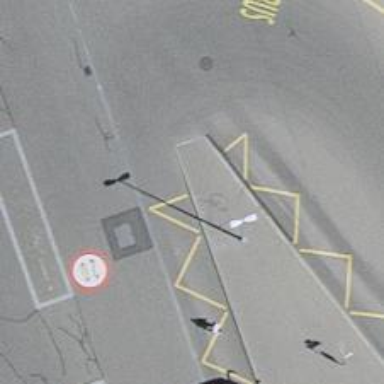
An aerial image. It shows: Platform for public transport with shelter. The platform edge is along the road.